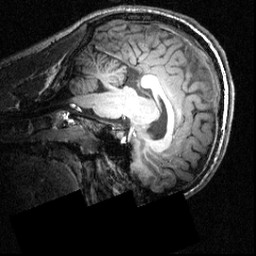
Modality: T1w
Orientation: sagittal
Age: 16
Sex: male
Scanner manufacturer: siemens
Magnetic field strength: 3.951 T
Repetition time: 1.5 s
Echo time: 0.00335 s